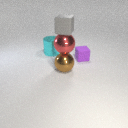
large red metal sphere above large brown metal sphere